Question: Not sure why SendMessage isn't getting the text from the class I need. I have done this before but it was is VisualBasic and I wanted to port it over to c++. I have not tried this code on any other program. I was reading something about it possibly being unicode but I wasn't sure on how to implement that.
'''
#define WIN32_LEAN_AND_MEAN
#include <windows.h>
#include <iostream>
using namespace std;
void FindmIRC()
{
cout << "[mIRC]" << endl;
cout << "- find mIRC window" << endl;
HWND hwndmIRC = FindWindow(L"mIRC", NULL);
if (NULL != hwndmIRC)
{
cout << " + found mIRC window" << endl;
cout << "- find MDIClient window" << endl;
HWND hwndMDIClient = FindWindowEx(hwndmIRC, NULL, L"MDIClient", NULL);
if (NULL != hwndMDIClient)
{
cout << " + found MDIClient window" << endl;
cout << "- find mIRC_Channel window" << endl;
HWND hwndmIRC_Channel = FindWindowEx(hwndMDIClient, NULL, L"mIRC_Channel", NULL);
if (NULL != hwndmIRC_Channel)
{
cout << " + found mIRC_Channel window" << endl;
cout << "- find Static window" << endl;
HWND hwndStatic = FindWindowEx(hwndmIRC_Channel, NULL, L"Static", NULL);
if (NULL != hwndStatic)
{
cout << " + found Static window" << endl;
cout << "- get text length" << endl;
int textLen = (int)SendMessage(hwndStatic, WM_GETTEXTLENGTH, 0, 0);
if (0 < textLen)
{
cout << "- getting text" << endl;
const int bufferSize = 1024;
char textBuffer[bufferSize] = "";
SendMessage(hwndStatic, WM_GETTEXT, (WPARAM)bufferSize, (LPARAM)textBuffer);
cout << "[begin text]" << endl;
cout << textBuffer << endl;
cout << "[end text]" << endl;
}
else
{
cerr << "No text." << endl;
}
}
else
{
cerr << "Static not found." << endl;
}
}
else
{
cerr << "mIRC_Channel not found." << endl;
}
}
else
{
cerr << "MDIClient not found." << endl;
}
}
else
{
cerr << "mIRC not open." << endl;
}
}
int main()
{
FindmIRC();
return 0;
}
'''
The highlighted class is what has the text:

The program find the class with no problem and does not report not finding it so I don't see a reason why it should not find it. Any help is great!
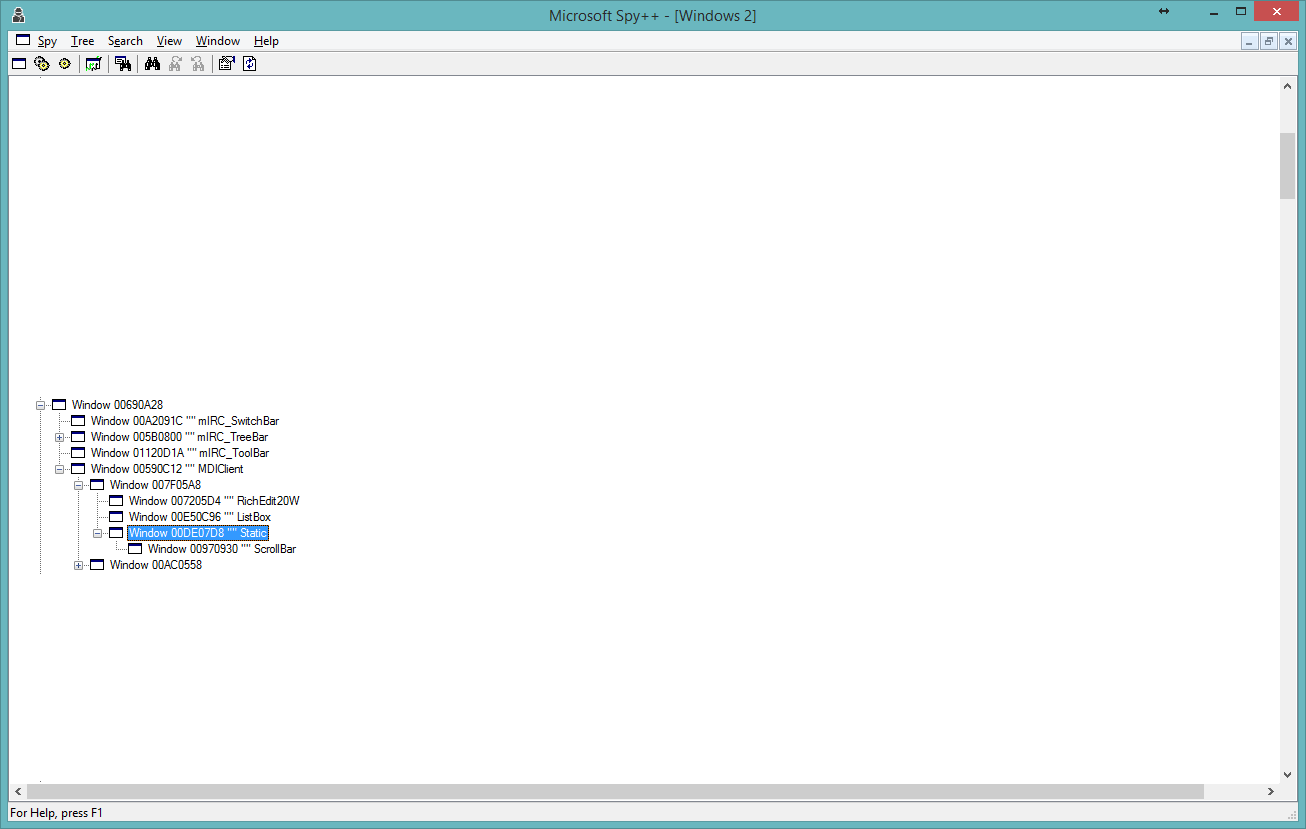
Answer: As you can see on your spy++ output, highlighted control does not contain any text. It should appear on the left of Static in "".